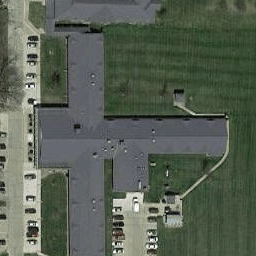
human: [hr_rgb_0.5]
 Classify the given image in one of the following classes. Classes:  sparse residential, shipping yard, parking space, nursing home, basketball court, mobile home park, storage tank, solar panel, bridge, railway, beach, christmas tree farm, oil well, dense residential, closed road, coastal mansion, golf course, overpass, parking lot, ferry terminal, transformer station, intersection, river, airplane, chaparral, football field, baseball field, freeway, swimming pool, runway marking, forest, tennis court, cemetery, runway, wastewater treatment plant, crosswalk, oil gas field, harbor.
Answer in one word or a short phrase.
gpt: nursing home